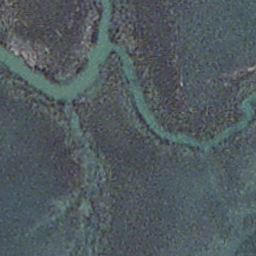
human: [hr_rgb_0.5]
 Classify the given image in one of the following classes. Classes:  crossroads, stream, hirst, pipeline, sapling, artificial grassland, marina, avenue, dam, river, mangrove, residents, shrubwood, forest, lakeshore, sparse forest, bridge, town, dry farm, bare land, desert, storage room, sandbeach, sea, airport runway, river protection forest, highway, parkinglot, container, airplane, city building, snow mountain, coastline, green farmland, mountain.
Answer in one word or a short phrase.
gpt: stream